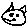
Label: cat